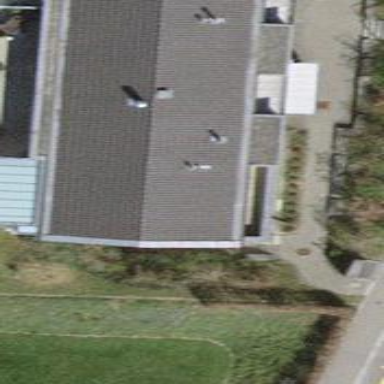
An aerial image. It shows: Building with tile roof.